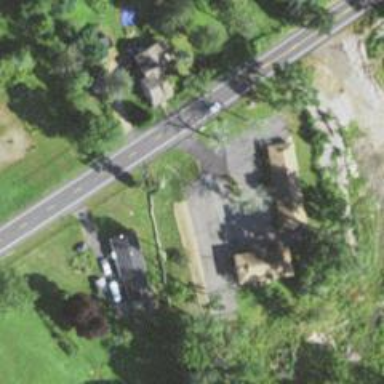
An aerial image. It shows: Driveway.